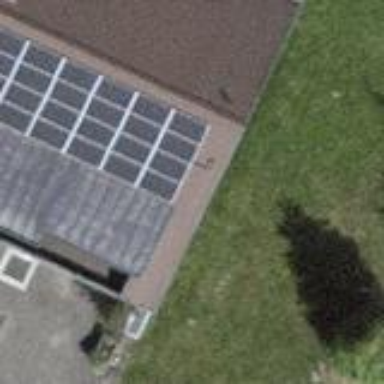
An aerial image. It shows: Solar power generator with photovoltaic panels.